Question: Hi am using Visual studio search option and want to customized search using regular expression
for example I want to list all .aspx & .cs pages where word "ValidState" written and don't want to include some pages in search like "userconfig.aspx, newRegistration.aspx & addEmp.cs".
can any one tell me what will be regular expression for search ?

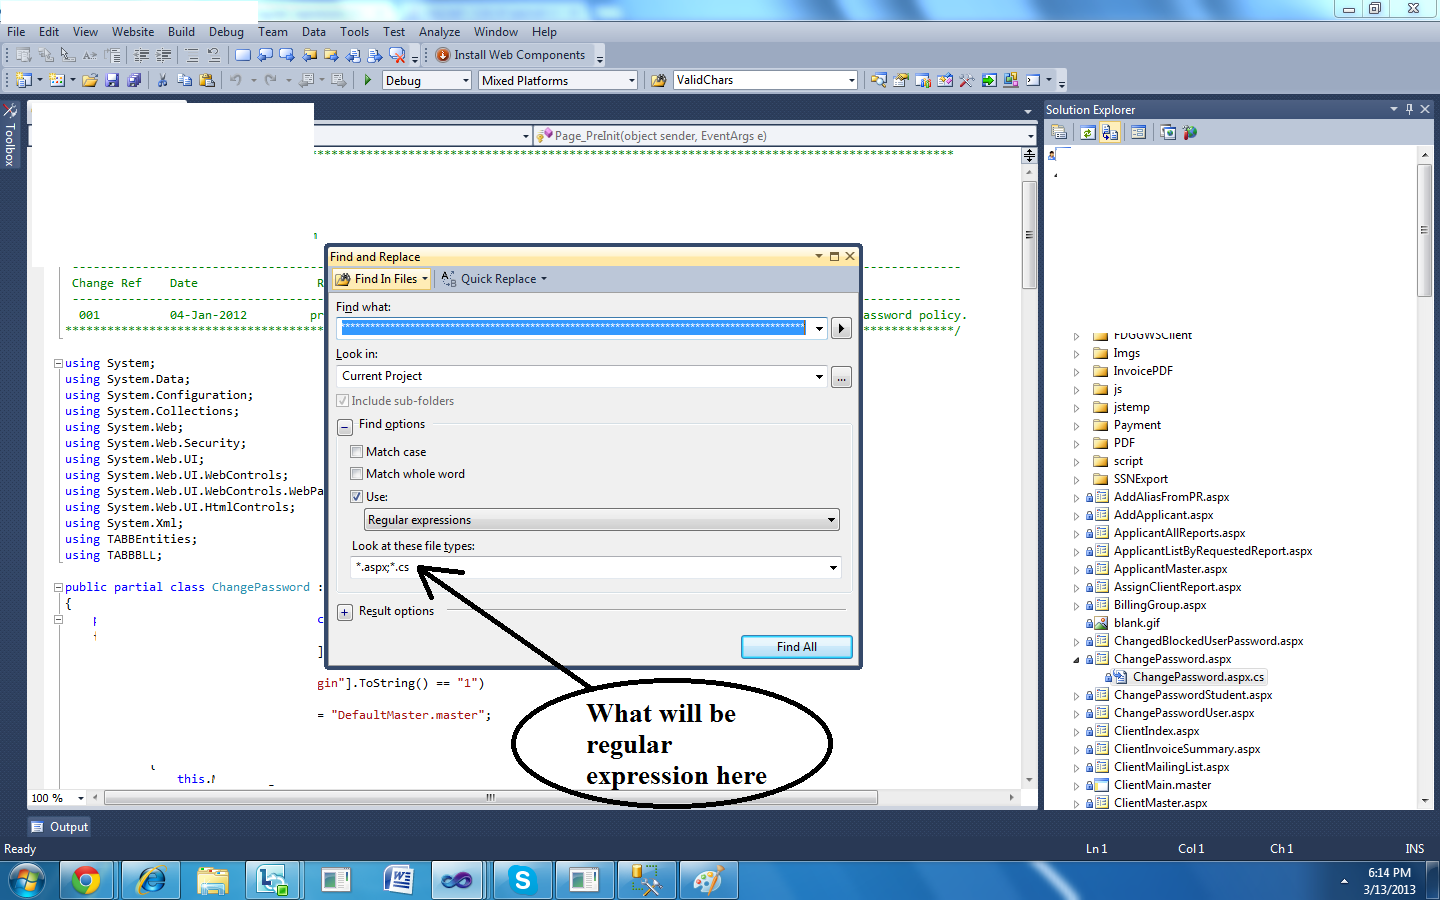
Answer: You cannot exclude files from search in the search box.
Instead, you could search your solution from a command line such as cygwin using a command similar to
'''
egrep '\*\*' *.aspx *.cs **/*.aspx **/*.cs | egrep -v "userconfig.aspx|newRegistration.aspx|addEmp.cs"
'''